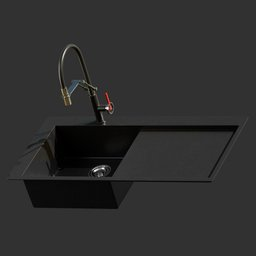
Label: appliances